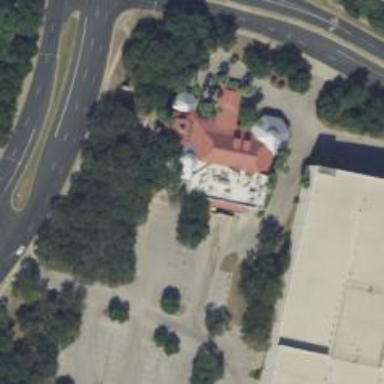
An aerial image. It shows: Restaurant building.